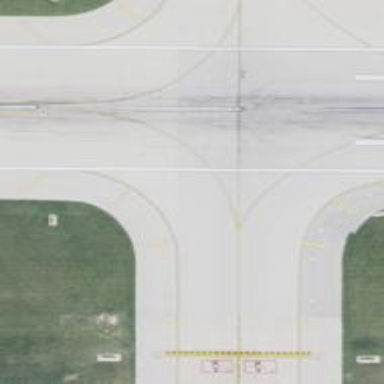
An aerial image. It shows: View of taxiway at the airport.